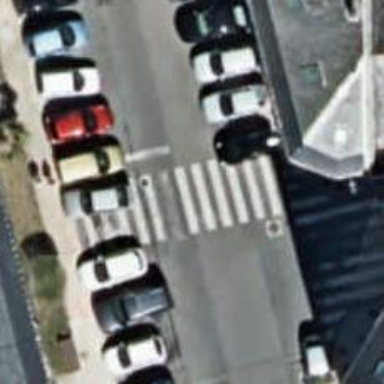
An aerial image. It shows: Uncontrolled road crossing.